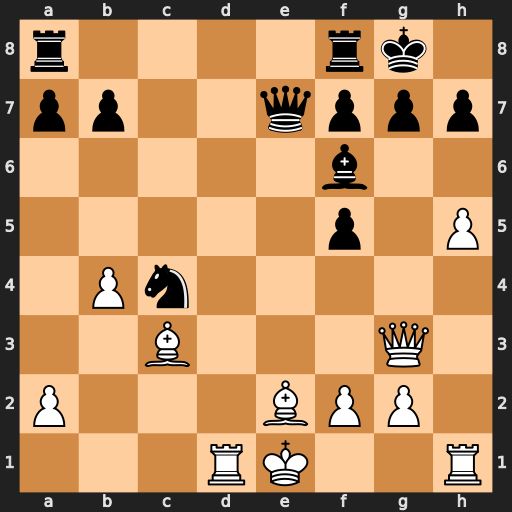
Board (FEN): r4rk1/pp2qppp/5b2/5p1P/1Pn5/2B3Q1/P3BPP1/3RK2R
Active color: w
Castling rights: K
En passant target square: -
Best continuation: Bxf6 Qxf6 Bxc4